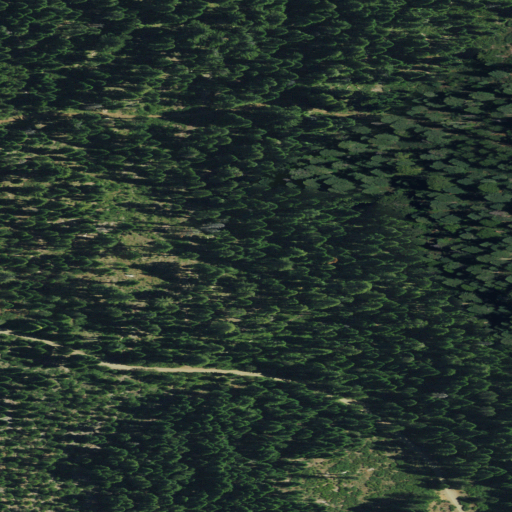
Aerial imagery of plain(s) in California named Tamarack Flat containing only evergreen forest